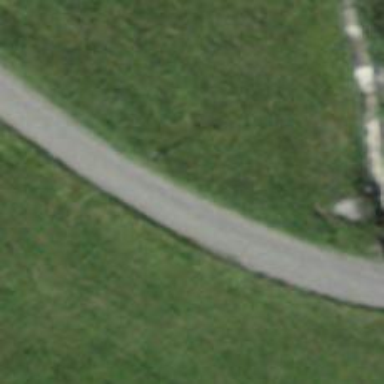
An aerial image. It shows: Gravel residential road used for hiking. The hiking trail is groomed in classic style.